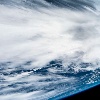
Label: cloud